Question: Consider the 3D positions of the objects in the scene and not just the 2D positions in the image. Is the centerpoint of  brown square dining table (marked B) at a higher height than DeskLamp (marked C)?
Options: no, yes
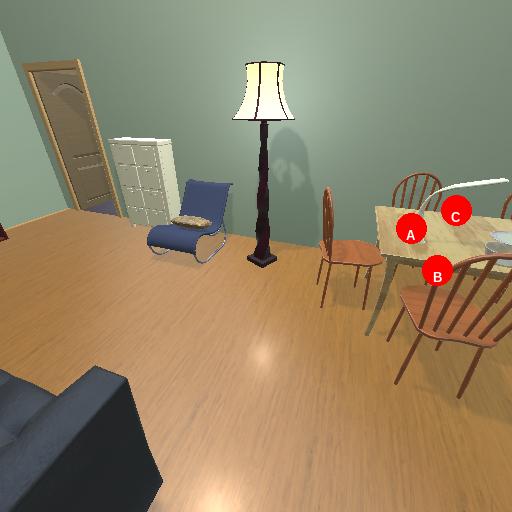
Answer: no